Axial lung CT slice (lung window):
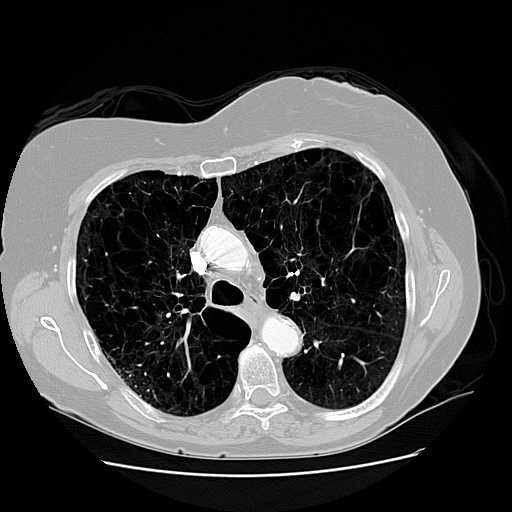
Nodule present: no